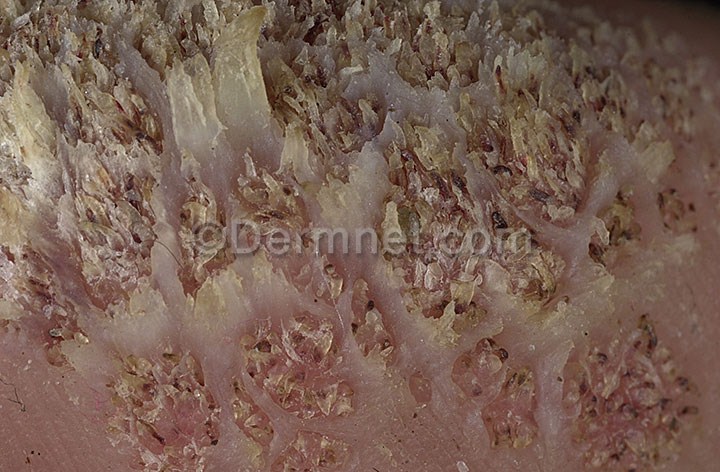
Disease: Warts Molluscum and other Viral Infections